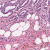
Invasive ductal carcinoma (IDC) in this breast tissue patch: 1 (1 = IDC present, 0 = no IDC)